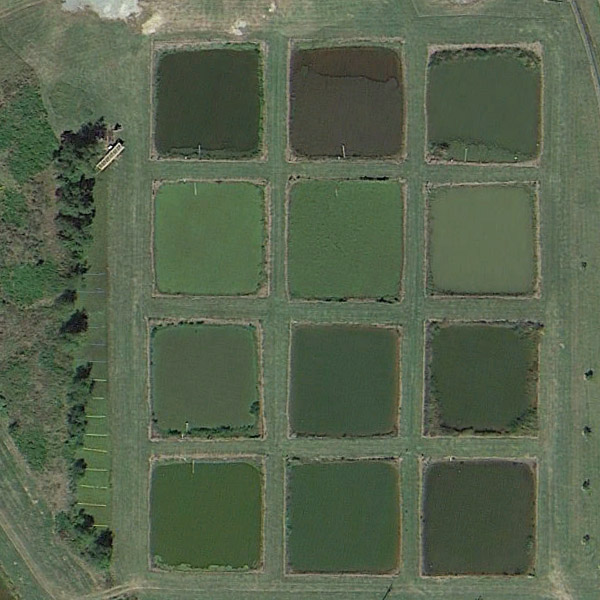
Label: Pond